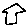
Label: house